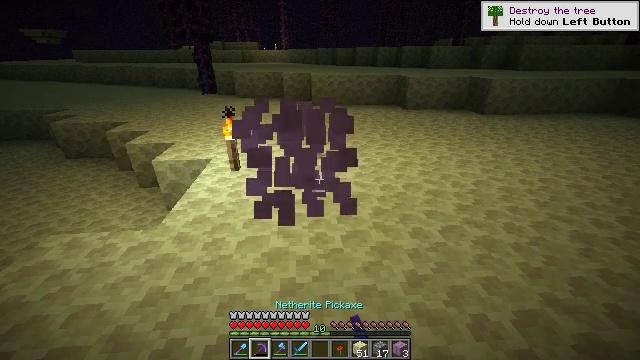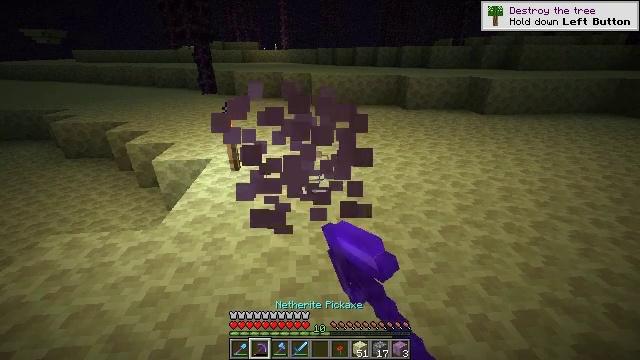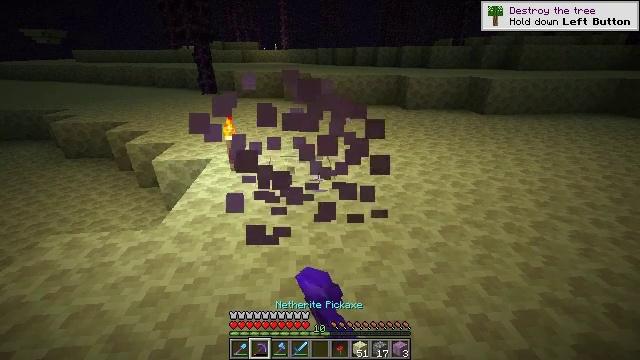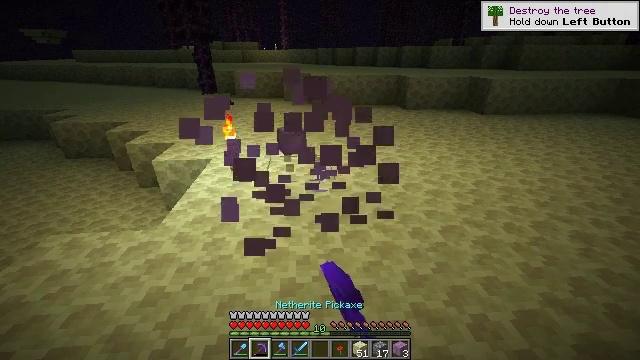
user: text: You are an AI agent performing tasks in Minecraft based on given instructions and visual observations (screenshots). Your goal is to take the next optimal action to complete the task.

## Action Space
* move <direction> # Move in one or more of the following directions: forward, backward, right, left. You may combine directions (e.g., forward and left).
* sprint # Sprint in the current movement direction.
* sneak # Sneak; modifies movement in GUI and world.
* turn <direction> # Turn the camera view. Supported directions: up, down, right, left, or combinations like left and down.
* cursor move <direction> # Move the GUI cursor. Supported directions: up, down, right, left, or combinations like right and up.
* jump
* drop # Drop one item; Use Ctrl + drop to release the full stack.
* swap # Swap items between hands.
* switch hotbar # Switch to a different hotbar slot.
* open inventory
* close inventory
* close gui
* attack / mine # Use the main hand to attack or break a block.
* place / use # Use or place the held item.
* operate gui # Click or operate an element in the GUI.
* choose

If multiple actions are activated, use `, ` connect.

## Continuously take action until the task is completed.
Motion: motion action
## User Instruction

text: Attack the shulker box to pick it up.
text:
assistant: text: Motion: attack / mine
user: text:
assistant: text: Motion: attack / mine
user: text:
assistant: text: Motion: attack / mine
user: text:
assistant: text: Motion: no_op